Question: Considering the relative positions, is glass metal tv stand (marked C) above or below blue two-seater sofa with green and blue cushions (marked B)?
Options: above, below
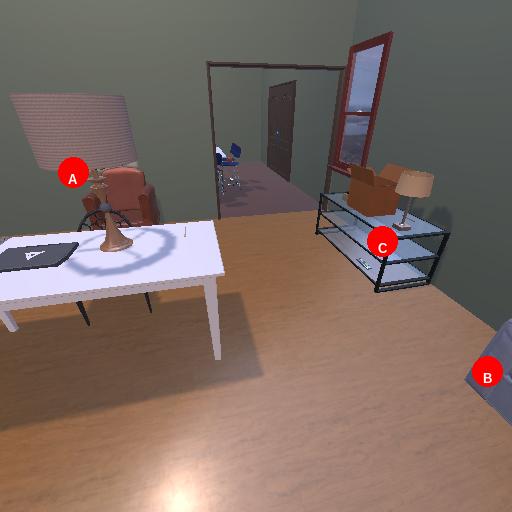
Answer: above